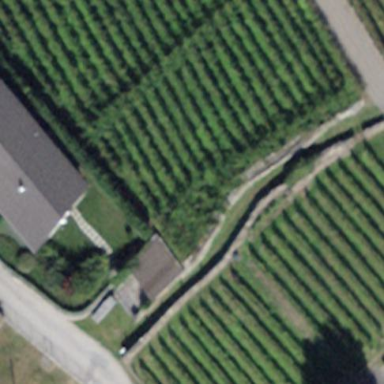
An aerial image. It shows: Vineyard where grapes are grown.